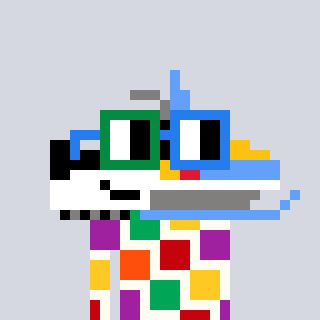
a pixel art character with square green and blue glasses, a snowmobile-shaped head and a grayscale-colored body on a cool background